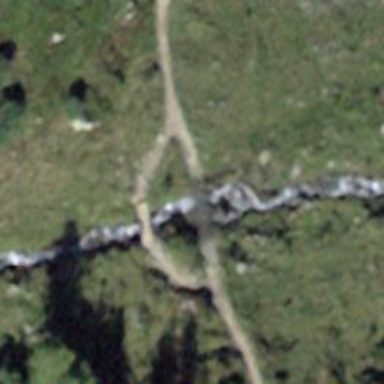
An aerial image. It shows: Path on ground level bridge with excellent trail visibility.